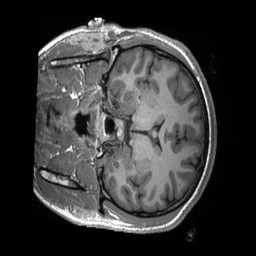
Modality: T1w
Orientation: coronal
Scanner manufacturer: siemens
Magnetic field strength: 3 T
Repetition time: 2.4 s
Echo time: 0.00224 s